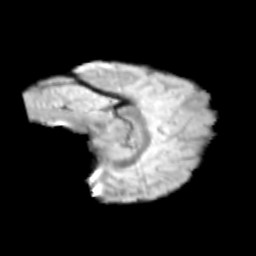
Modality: T2w
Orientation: sagittal
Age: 9
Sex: male
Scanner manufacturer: siemens
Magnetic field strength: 3 T
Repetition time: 3.8 s
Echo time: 0.07 s